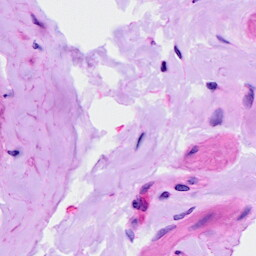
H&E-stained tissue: Ovarian